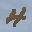
Label: 4